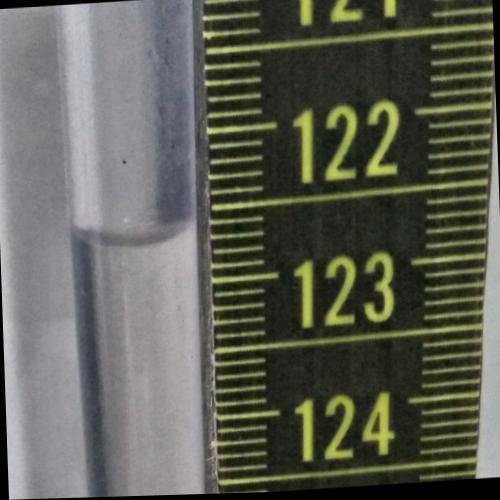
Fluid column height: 122.7 cm